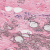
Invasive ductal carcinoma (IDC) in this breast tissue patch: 0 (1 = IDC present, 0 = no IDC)